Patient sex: M
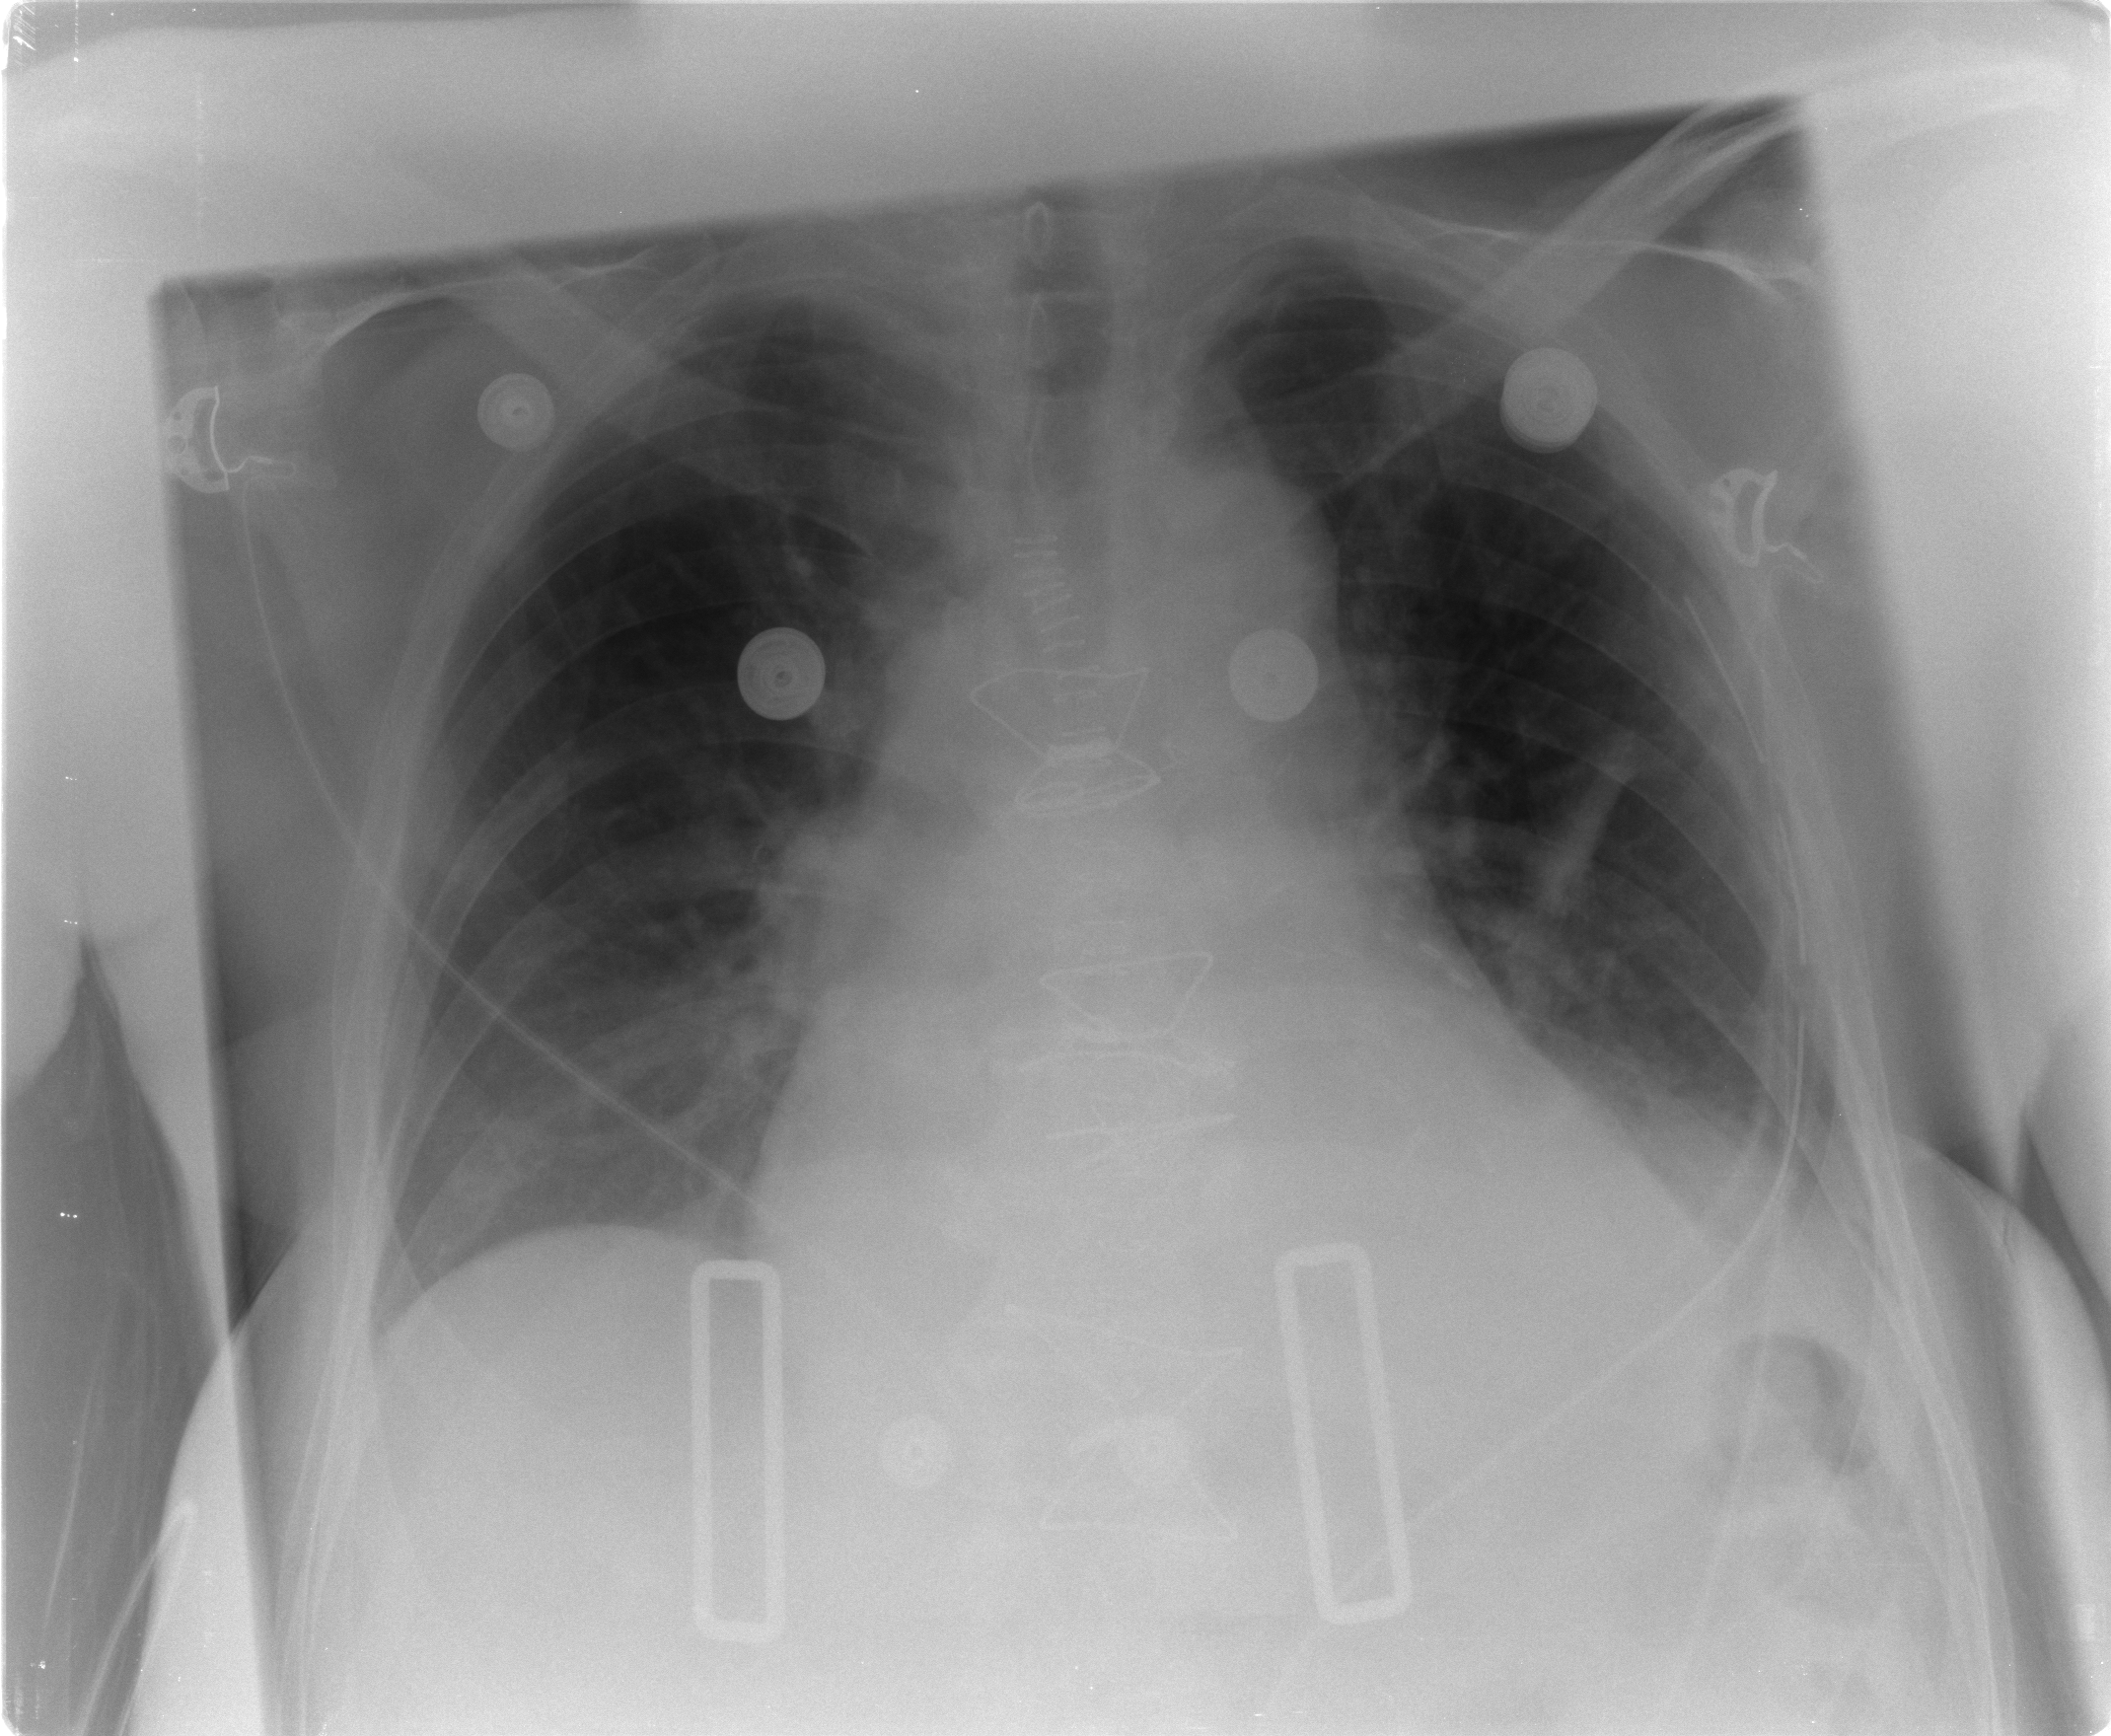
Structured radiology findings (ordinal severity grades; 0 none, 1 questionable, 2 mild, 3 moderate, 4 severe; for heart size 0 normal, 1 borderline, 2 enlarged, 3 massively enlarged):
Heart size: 2
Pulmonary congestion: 2
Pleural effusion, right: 1
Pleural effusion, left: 2
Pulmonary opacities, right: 0
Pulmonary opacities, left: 1
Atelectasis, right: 2
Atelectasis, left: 2